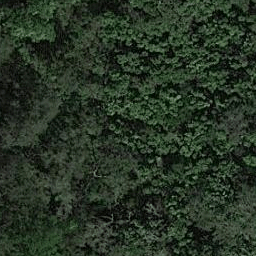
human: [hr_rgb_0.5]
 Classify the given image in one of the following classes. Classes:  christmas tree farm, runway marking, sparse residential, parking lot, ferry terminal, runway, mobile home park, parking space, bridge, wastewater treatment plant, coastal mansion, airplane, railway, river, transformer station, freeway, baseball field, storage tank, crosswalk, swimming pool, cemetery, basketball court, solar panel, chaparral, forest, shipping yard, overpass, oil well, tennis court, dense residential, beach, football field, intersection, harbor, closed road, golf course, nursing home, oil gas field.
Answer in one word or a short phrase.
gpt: forest